Question: I would like to use the node-menu (see image) on a page in Drupal.

Is this possible and, if yes, how?
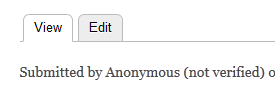
Answer: If the page you are referring is a custom page output from your module, and "mymodule/page" is the path for that page, for which you want the tabs "View" and "Edit," then you should implement 'hook_menu()' using code similar to the following one:
'''
function mymodule_menu() {
$items = array();
$items['mymodule/page'] = array(
'page callback' => 'mymodule_page_view',
'access arguments' => array('view mymodule page'),
);
$items['mymodule/page/view'] = array(
'title' => 'View',
'type' => MENU_DEFAULT_LOCAL_TASK,
'weight' => -10,
);
$items['mymodule/page/edit'] = array(
'title' => 'Edit',
'page callback' => 'mymodule_page_edit',
'access arguments' => array('edit mymodule page'),
'weight' => 0,
'type' => MENU_LOCAL_TASK,
);
return $items;
}
'''
If the page you are referring is a page that is shown at example.com/mymodule/page, and that should show what you see at example.com/node/7, then you can implement the following code, in Drupal 7:
'''
function mymodule_url_inbound_alter(&$path, $original_path, $path_language) {
if (preg_match('|^mymodule/page|', $path)) {
$path = 'node/7';
}
}
'''
The equivalent for Drupal 6 is writing the following code in the settings.php file:
'''
function custom_url_rewrite_inbound(&$result, $path, $path_language) {
if (preg_match('|^mymodule/page|', $path)) {
$result = 'node/7';
}
}
'''
I didn't write the symmetric code for 'hook_url_outbound_alter()', and 'custom_url_rewrite_outbound()' as I suppose you are not interested in rewriting example.com/node/7 to make it appear as example.com/mymodule/page, but you are interested in making appear example.com/mymodule/page the same as example.com/node/7.